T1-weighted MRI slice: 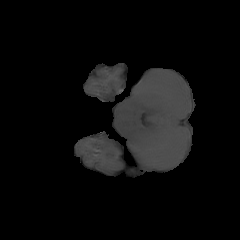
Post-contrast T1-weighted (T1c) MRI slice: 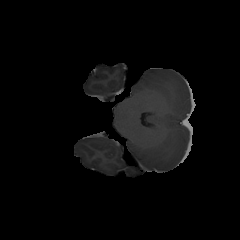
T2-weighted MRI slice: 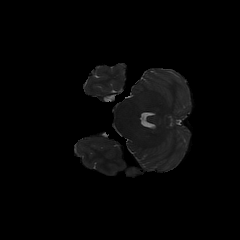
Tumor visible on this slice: no